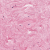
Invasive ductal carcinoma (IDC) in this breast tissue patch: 0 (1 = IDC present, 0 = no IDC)